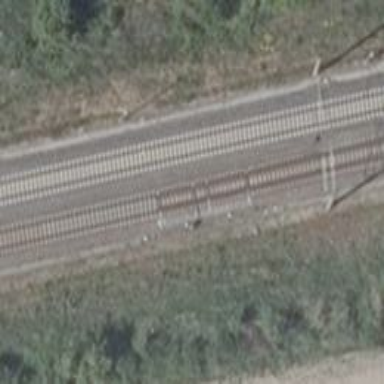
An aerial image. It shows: Railway switch with the turnout on the left side.